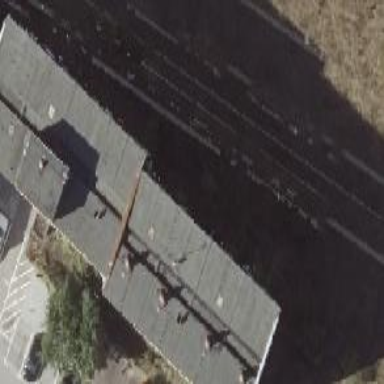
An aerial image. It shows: Industrial building with flat roof.